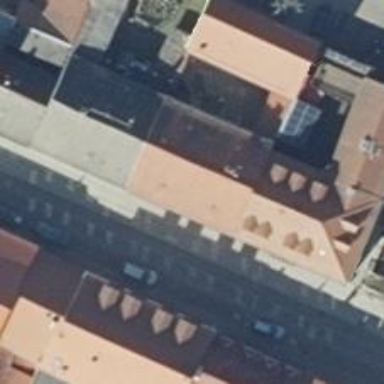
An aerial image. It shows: Historic building.